Field crop: tomato
Growth stage: 1
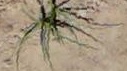
Species: cyperus